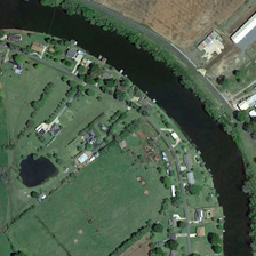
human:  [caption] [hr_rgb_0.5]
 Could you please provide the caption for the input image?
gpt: Trees were planted in front of the house.

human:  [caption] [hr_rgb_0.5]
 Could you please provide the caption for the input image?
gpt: The trees are planted in front of the house.

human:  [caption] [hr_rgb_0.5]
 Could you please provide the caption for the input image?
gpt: trees are planted in front of the house.

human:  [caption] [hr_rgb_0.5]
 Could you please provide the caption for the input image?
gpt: Trees in front of the house

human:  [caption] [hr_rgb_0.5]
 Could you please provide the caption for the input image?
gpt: Trees are planted in front of the house.